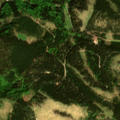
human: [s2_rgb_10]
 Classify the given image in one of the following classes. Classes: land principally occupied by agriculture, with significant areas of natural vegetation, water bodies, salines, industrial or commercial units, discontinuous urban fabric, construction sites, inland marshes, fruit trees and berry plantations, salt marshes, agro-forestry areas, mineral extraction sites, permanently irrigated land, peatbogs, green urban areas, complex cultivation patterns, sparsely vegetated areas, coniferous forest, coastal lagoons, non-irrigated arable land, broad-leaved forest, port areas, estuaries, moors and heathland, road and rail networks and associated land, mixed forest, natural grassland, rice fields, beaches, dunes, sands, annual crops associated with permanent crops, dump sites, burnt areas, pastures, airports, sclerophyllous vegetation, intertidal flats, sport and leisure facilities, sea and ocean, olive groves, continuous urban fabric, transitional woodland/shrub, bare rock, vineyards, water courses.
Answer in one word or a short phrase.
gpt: broad-leaved forest, coniferous forest, mixed forest, transitional woodland/shrub